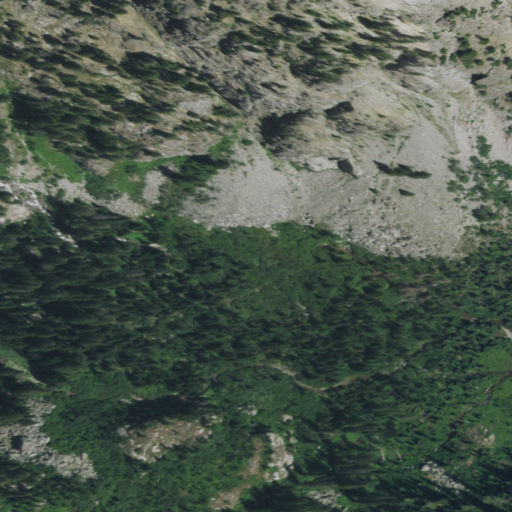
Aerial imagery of valley in Wyoming named South Fork Snowshoe Canyon containing shrub, evergreen forest, woody wetlands, grassland, deciduous forest, and herbaceous wetlands